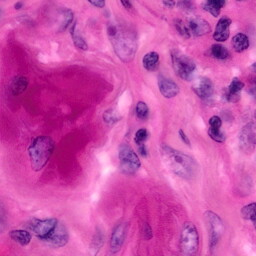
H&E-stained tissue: Pancreatic